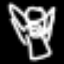
Label: angel